Field crop: tomato
Growth stage: 1
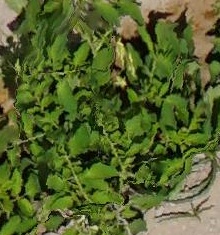
Species: tomato